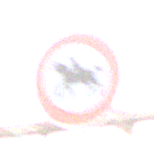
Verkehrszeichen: VerbotReiter
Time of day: SunriseSunset
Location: Outdoor (Suburban)
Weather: PartlyCloudy
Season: NotSpecified
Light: Natural